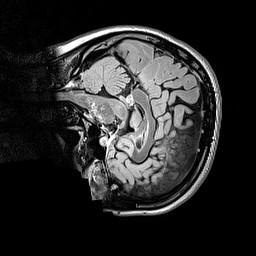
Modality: FLAIR
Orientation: sagittal
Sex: female
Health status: ill
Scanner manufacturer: siemens
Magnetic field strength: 3 T
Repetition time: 5 s
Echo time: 0.388 s